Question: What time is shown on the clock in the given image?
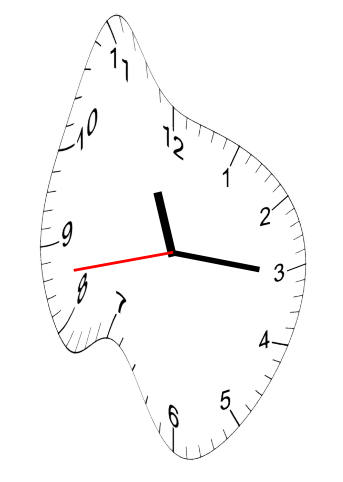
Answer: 11:15:43